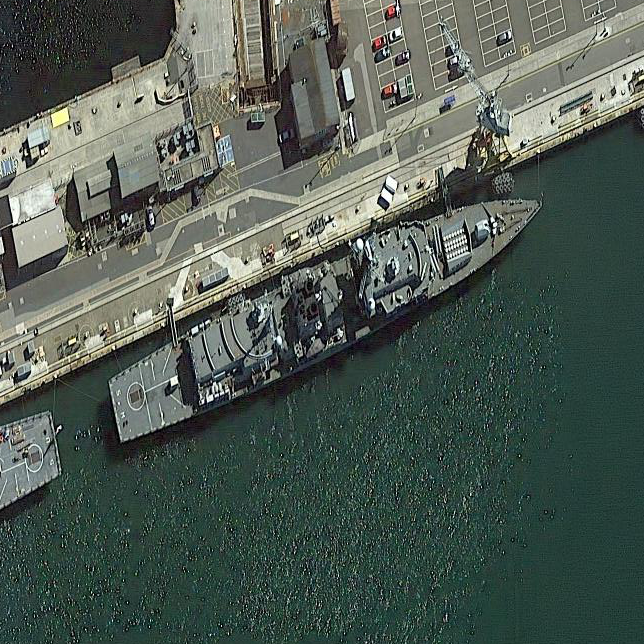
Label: destroyer